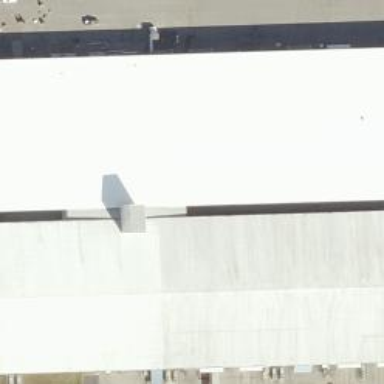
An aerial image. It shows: Warehouse.